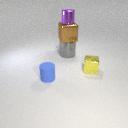
large brown metal cube above large gray metal cylinder